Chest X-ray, AP view. Patient: 15 years old, sex M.
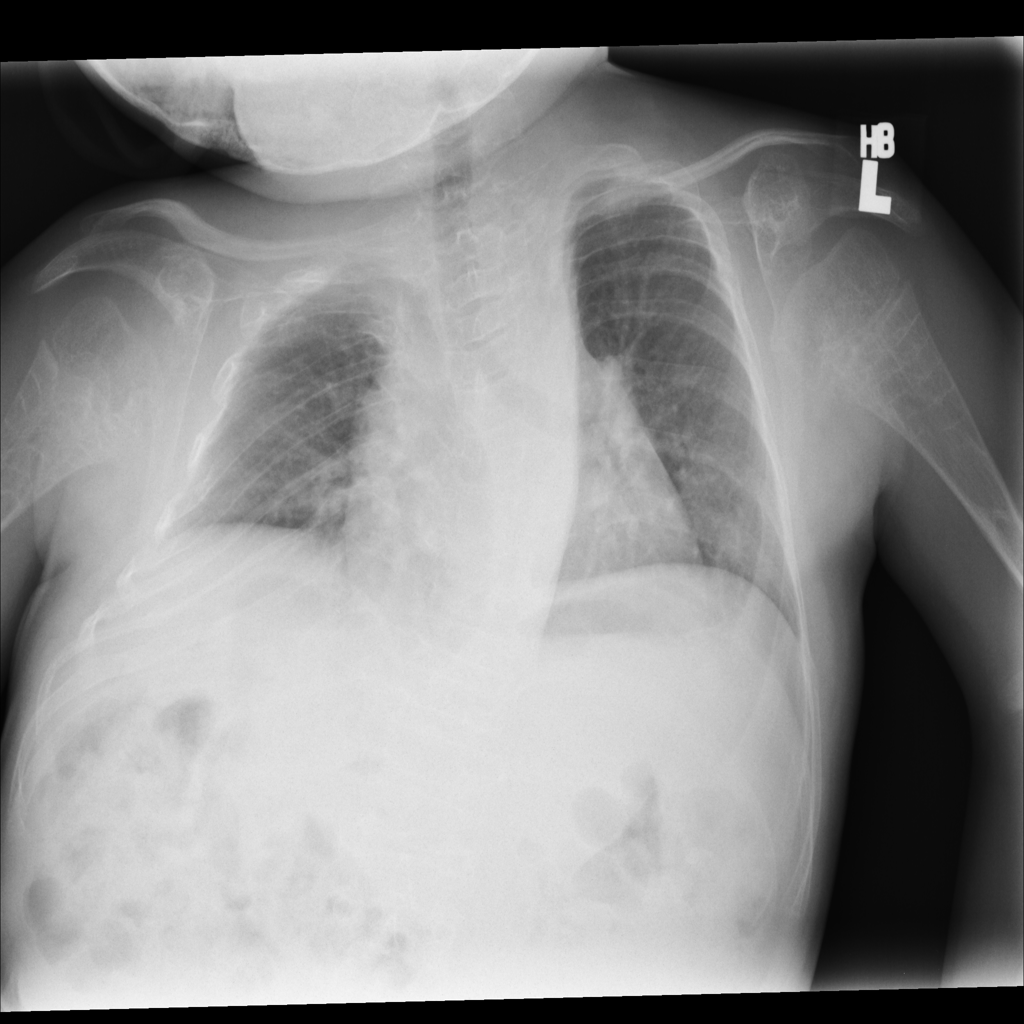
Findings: No Finding